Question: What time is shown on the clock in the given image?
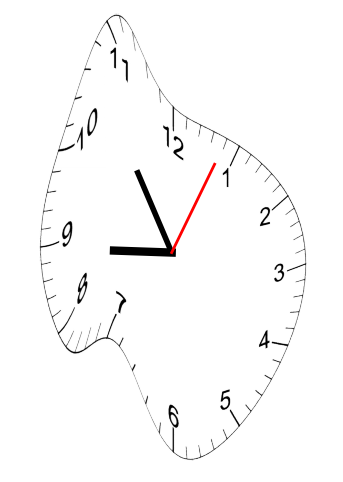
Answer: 08:54:04